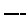
Label: line